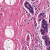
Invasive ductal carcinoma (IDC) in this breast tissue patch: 0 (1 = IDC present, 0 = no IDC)